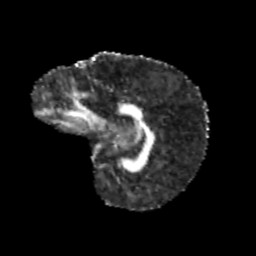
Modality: FA
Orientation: sagittal
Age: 9
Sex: male
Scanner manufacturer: siemens
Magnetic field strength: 3 T
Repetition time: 3.8 s
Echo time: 0.07 s